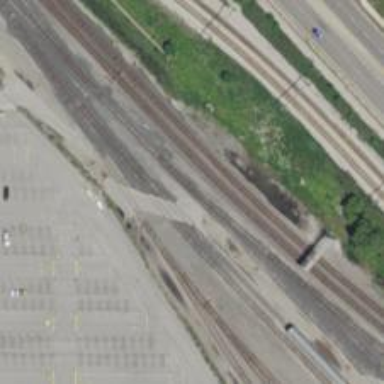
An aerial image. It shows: Railway yard in service.